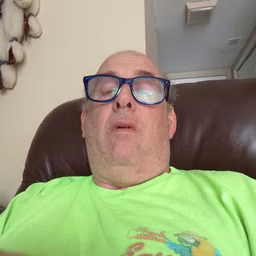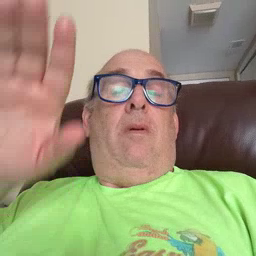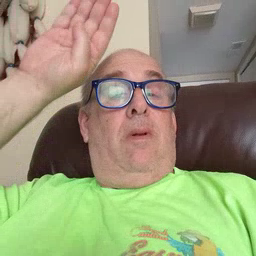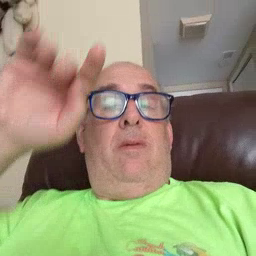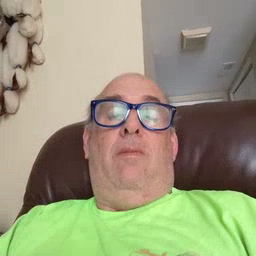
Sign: donkey